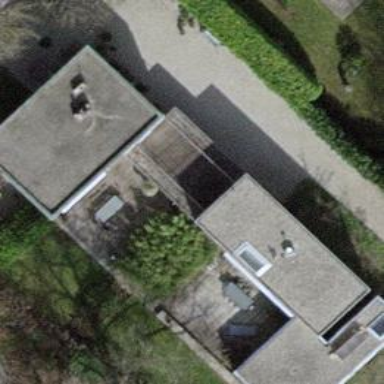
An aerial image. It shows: View of roof of building.